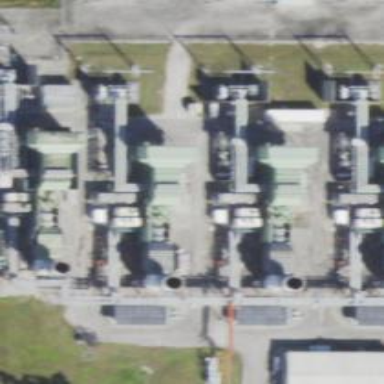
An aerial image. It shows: Gas turbine generator powered by gas.